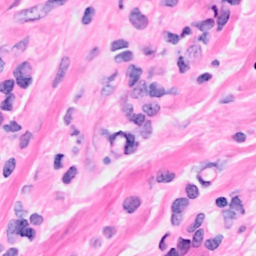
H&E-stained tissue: Breast